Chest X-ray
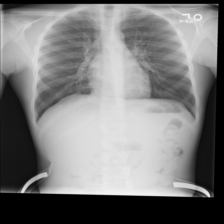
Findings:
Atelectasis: negative
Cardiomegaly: negative
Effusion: negative
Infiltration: negative
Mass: negative
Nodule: negative
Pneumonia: negative
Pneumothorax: negative
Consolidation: negative
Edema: negative
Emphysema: negative
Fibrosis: negative
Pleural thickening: negative
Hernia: negative